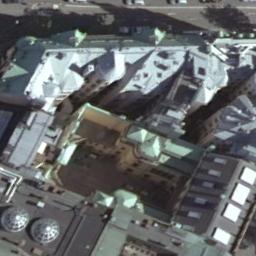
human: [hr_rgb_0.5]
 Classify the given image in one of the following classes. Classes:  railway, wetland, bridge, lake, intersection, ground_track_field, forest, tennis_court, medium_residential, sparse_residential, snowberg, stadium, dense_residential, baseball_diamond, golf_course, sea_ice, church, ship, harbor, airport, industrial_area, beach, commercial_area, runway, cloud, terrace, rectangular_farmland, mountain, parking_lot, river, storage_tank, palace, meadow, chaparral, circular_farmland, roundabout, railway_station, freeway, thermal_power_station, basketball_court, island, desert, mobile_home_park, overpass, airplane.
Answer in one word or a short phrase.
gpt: church